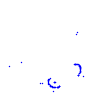
Particle: kaon